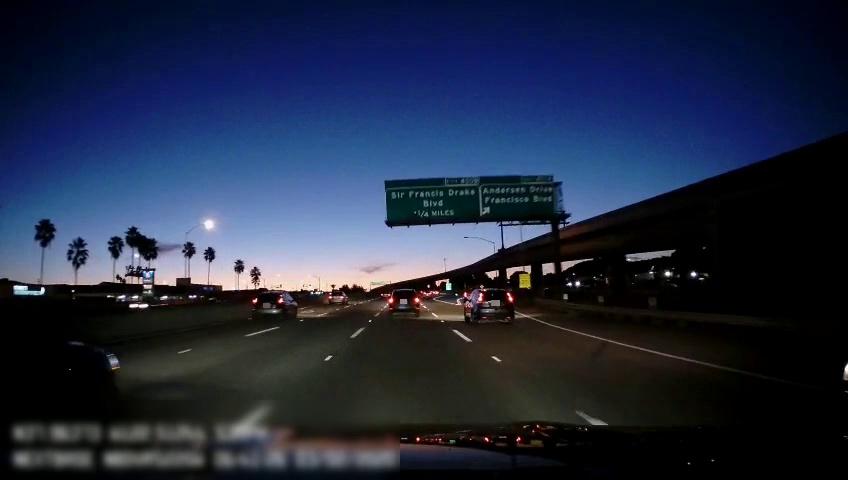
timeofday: Night
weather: Other
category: Drivable Space
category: Vehicles | SUV
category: Vehicles | SUV
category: Vehicles | SUV
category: Vehicles | Car
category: Vehicles | Car
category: Vehicles | Car
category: Vehicles | SUV
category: Vehicles | Car
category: Lanes | Current Lane
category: Lanes | Current Lane
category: Lanes | Alternate Lane
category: Lanes | Alternate Lane
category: Lanes | Alternate Lane
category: Lanes | Alternate Lane
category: Lanes | Alternate Lane
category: Traffic | Signs
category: Traffic | Signs